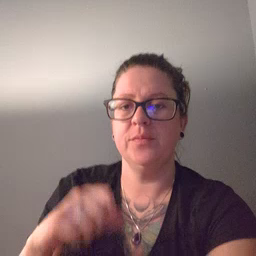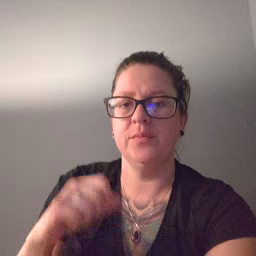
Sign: mouth